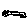
Label: hexagon